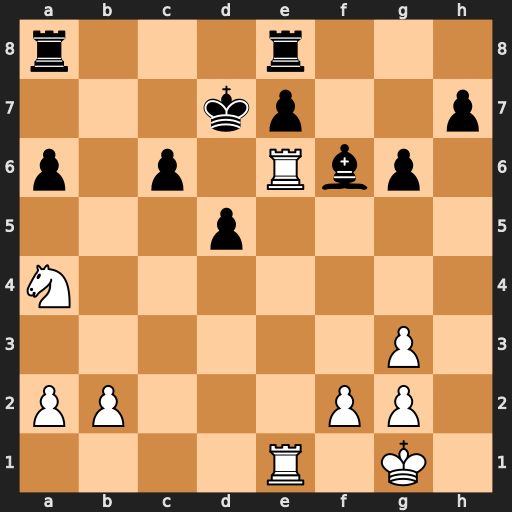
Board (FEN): r3r3/3kp2p/p1p1Rbp1/3p4/N7/6P1/PP3PP1/4R1K1
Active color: w
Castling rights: -
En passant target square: -
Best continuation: Nb6+ Kc7 Nxa8+